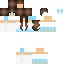
A female human skin with medium skin, wearing brown long hair dressed in a blue tshirt and brown pants, featuring a closed mouth.